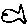
Label: fish